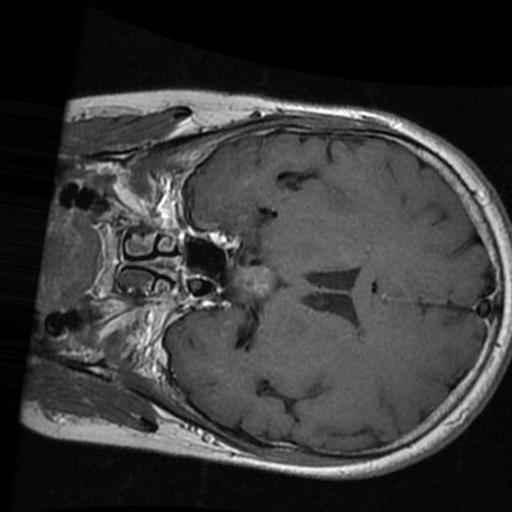
Label: brain_tumor